Question: cat_ID | cat_Name | Cat_SubCat
1 | cameras | 17
2 | intercoms | 17
3 | televisions | 20
4 | kitchen appliances |19
5 | speakers |20
6 | smart thermostat | 19
7 | smart outlets | 18
8 | robotic lawn mowers | 17
9 | smartphones | 21
11 | smart vaccums | 19
12 | smartwatches | 21
13 | smart locks | 17
14 | smart doorbell | 17
15 | smart light switches | 18
17 | Security/Outdoors | NULL
18 | Lamps & Lights | NULL
19 | Household | NULL
20 | Entertainment | NULL
21 | Wearables | NULL
So I have a table called Category with columns named: cat_ID; cat_Name; and cat_SubCat; I have tried to get all of the category rows with null (heading) to print other rows and there associated cat_ID (subcategories under the heading)

cat_ID | cat_Name | Cat_SubCat
1 | Cameras | 17
2 | Intercoms | 17
9 |Robotic Lawn Mowers | 17
13 | Smart Locks | 17
14 | Smart Doorbell | 17
7 | Smart Outlets | 18
15 | Smart Switches | 18
4 | Kitchen Appliances | 19
6 | Smart Thermostat | 19
11 | Smart Vaccums | 19
3 | Television | 20
5 | Speakers | 20
10 | Smart Phone | 21
12 | Smart Watches | 21
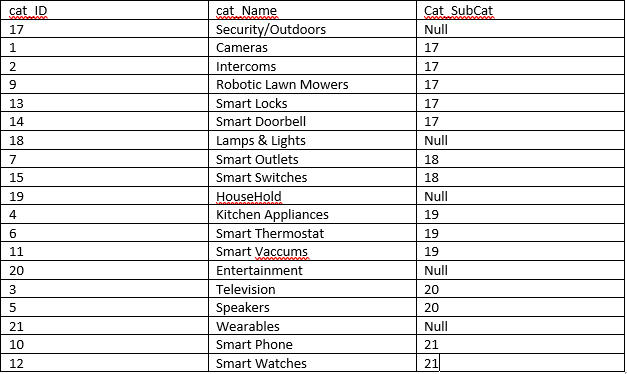
Answer: Try in this way
<URL>
:
'''
CREATE TABLE Table1
('cat_ID' int, 'cat_Name' varchar(20), 'Cat_SubCat' varchar(4))
;
INSERT INTO Table1
('cat_ID', 'cat_Name', 'Cat_SubCat')
VALUES
(1, 'cameras', '17'),
(2, 'intercoms', '17'),
(3, 'televisions', '20'),
(4, 'kitchen appliances', '19'),
(5, 'speakers', '20'),
(6, 'smart thermostat', '19'),
(7, 'smart outlets', '18'),
(8, 'robotic lawn mowers', '17'),
(9, 'smartphones', '21'),
(11, 'smart vaccums', '19'),
(12, 'smartwatches', '21'),
(13, 'smart locks', '17'),
(14, 'smart doorbell', '17'),
(15, 'smart light switches', '18'),
(17, 'Security/Outdoors', NULL),
(18, 'Lamps & Lights', NULL),
(19, 'Household', NULL),
(20, 'Entertainment', NULL),
(21, 'Wearables', NULL)
;
'''
:
'''
select
t2.cat_ID,
t2.cat_Name,
t2.Cat_SubCat
from table1 t2
left join table1 t1
on t2.Cat_SubCat = t1.cat_id
where t1.Cat_Subcat is null
order by Coalesce(t2.cat_subcat, t2.cat_Id-0.01)
'''
<URL>:
'''
| cat_ID | cat_Name | Cat_SubCat |
|--------|----------------------|------------|
| 17 | Security/Outdoors | (null) |
| 1 | cameras | 17 |
| 13 | smart locks | 17 |
| 14 | smart doorbell | 17 |
| 8 | robotic lawn mowers | 17 |
| 2 | intercoms | 17 |
| 18 | Lamps & Lights | (null) |
| 15 | smart light switches | 18 |
| 7 | smart outlets | 18 |
| 19 | Household | (null) |
| 11 | smart vaccums | 19 |
| 6 | smart thermostat | 19 |
| 4 | kitchen appliances | 19 |
| 20 | Entertainment | (null) |
| 5 | speakers | 20 |
| 3 | televisions | 20 |
| 21 | Wearables | (null) |
| 9 | smartphones | 21 |
| 12 | smartwatches | 21 |
'''